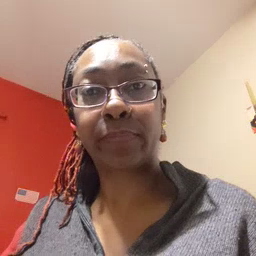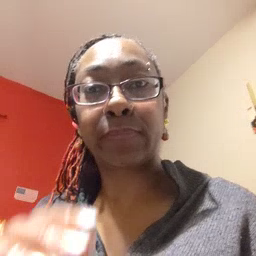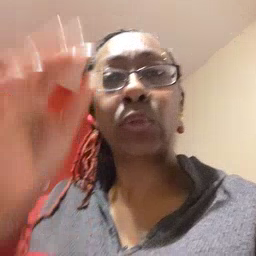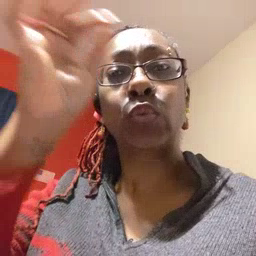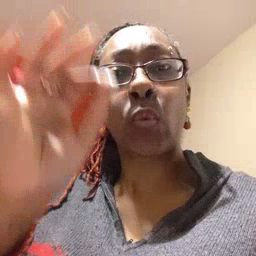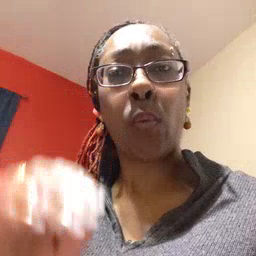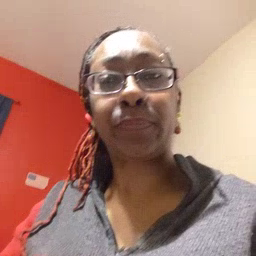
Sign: snow